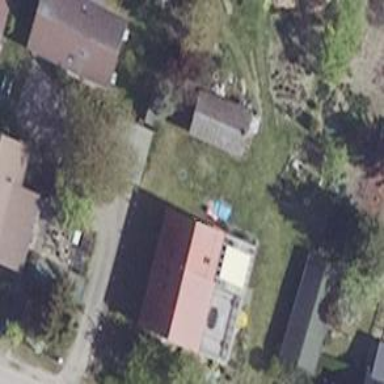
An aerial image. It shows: Simple house.